Interaction volume radius: 5 \u00c5
Interaction volume height: 15 \u00c5
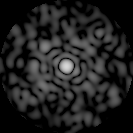
Disorder parameter: 0.8194